Interaction volume radius: 5 \u00c5
Interaction volume height: 40 \u00c5
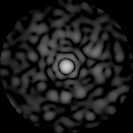
Disorder parameter: 0.8314